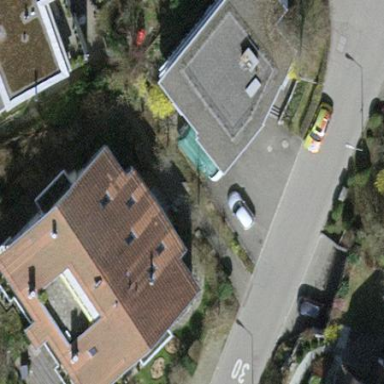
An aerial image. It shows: Flat-roofed apartment building.